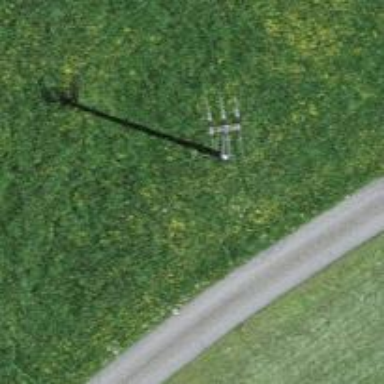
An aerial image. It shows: Power pole.